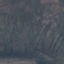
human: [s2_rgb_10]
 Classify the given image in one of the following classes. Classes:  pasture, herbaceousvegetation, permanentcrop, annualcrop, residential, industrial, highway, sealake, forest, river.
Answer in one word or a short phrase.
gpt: HerbaceousVegetation